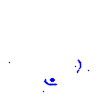
Particle: kaon